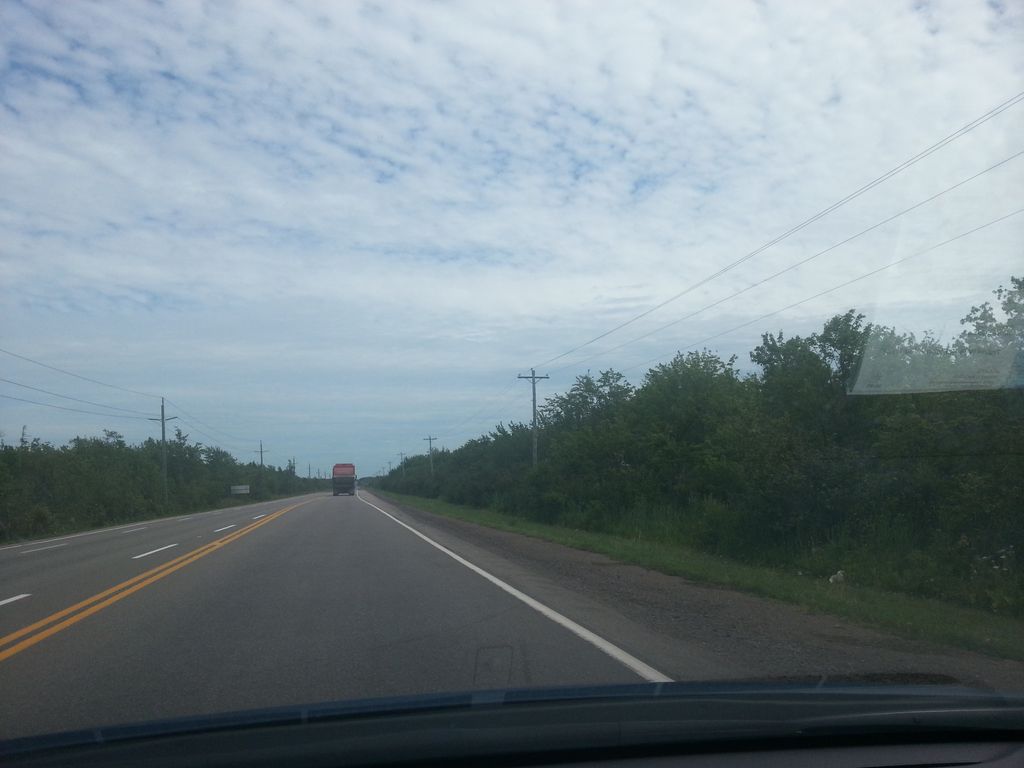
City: charlottetown